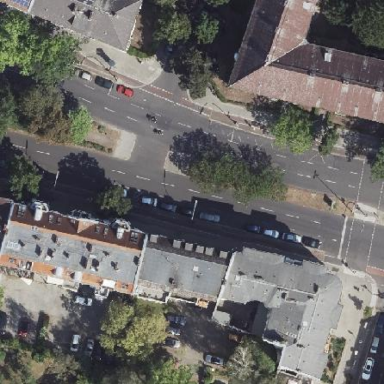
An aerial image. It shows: Parking lane designated for parking.